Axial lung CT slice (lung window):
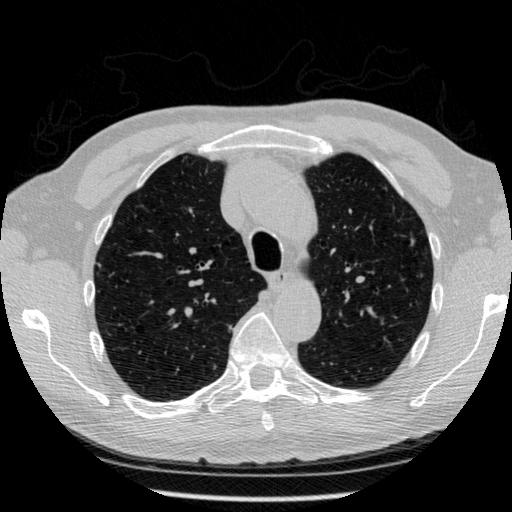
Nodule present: no